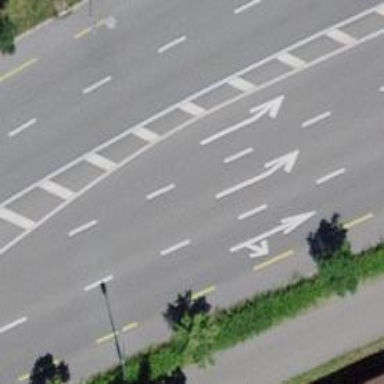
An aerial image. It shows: Secondary road with asphalt surface. It has separate cycle lane and sidewalk.